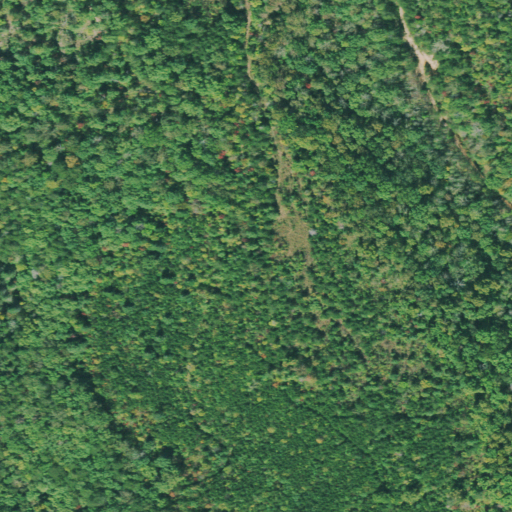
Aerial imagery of mountain in Tennessee named Corncrib Knob containing deciduous forest, mixed forest, evergreen forest, open development, and grassland